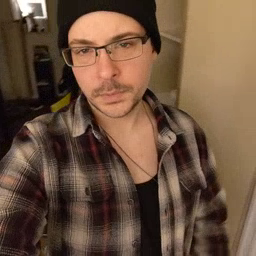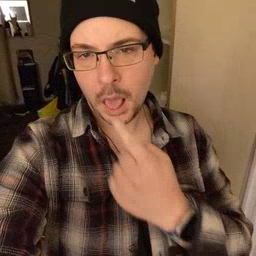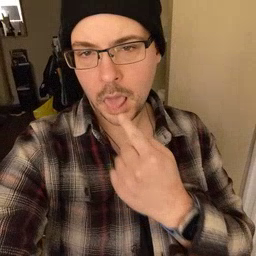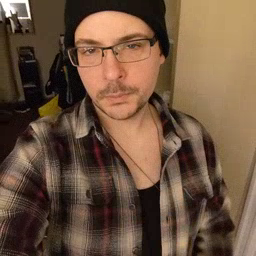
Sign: tongue